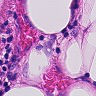
Metastatic tissue present: yes